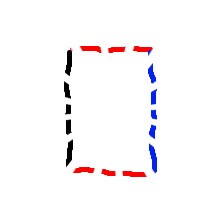
Shape: rectangle